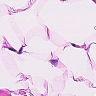
Metastatic tissue present: no